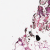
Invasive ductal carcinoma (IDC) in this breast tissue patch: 0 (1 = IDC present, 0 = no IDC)